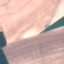
Land use / land cover class: AnnualCrop